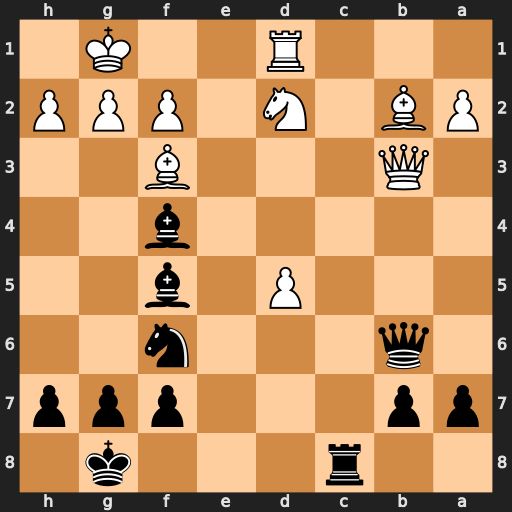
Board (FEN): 2r3k1/pp3ppp/1q3n2/3P1b2/5b2/1Q3B2/PB1N1PPP/3R2K1
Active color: b
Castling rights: -
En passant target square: -
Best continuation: Bc2 Qxb6 axb6 Re1 Bxd2